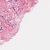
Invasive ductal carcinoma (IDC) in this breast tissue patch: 1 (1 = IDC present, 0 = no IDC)